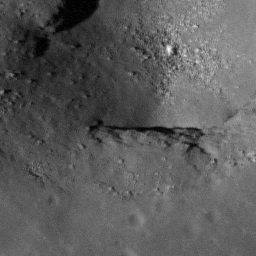
Pit: Mare Insularum Pit
Host crater: Mare Insularum
Host type: mare
Lunar coordinates: latitude 8.686, longitude 330.966